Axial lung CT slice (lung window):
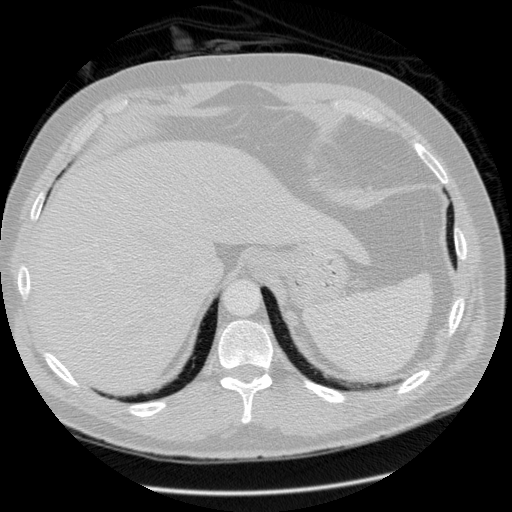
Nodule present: no